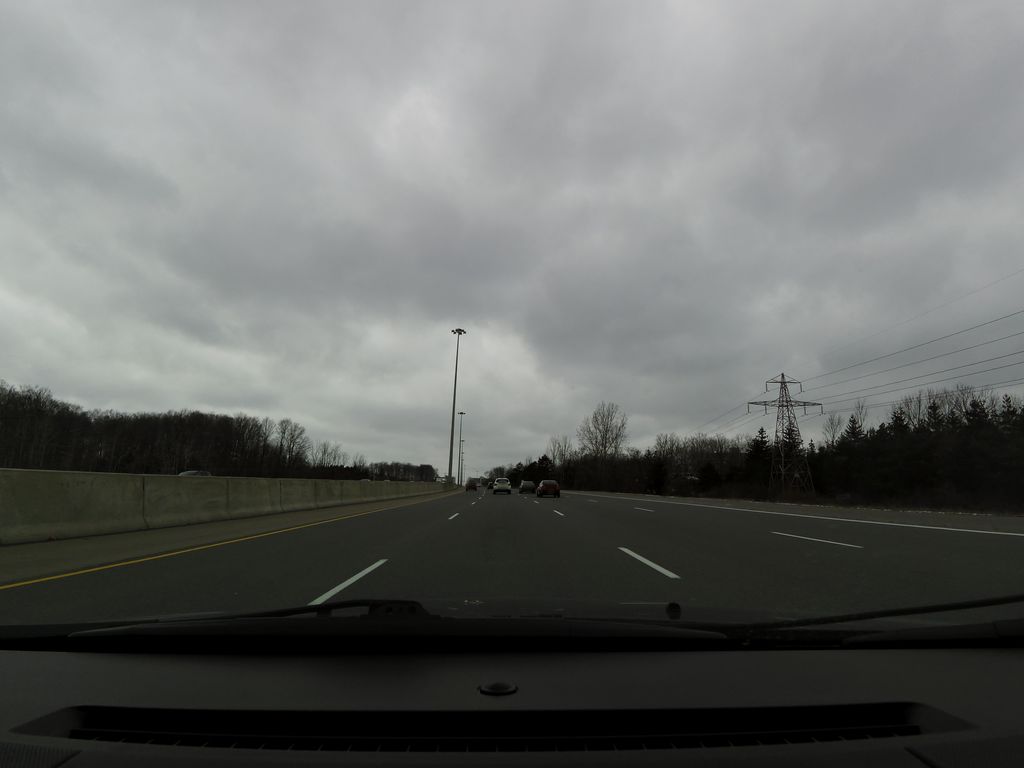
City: kitchener-waterloo